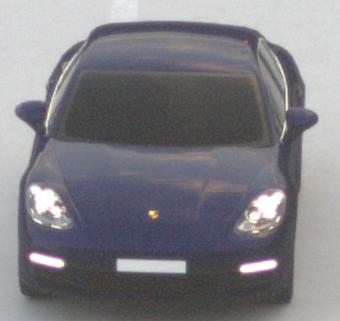
Make: Porsche
Model: Panamera
Detailed model: Panamera (971)
Model produced from: 2016/11
Model produced until: 2018/08
Doors: 5
Color: blue
Road condition: dry road
Daytime: sunrise or sunset
Contrast: low contrast